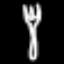
Label: fork